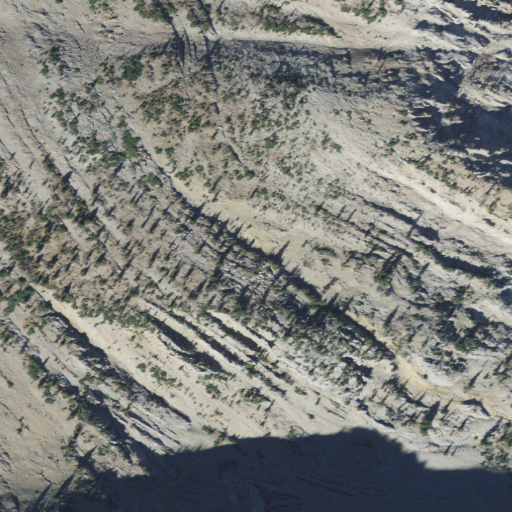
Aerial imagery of mountains in Montana named Bridger Range containing only barren land